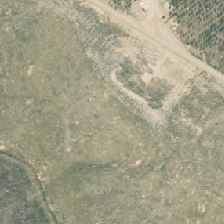
Land cover: harvested_forest